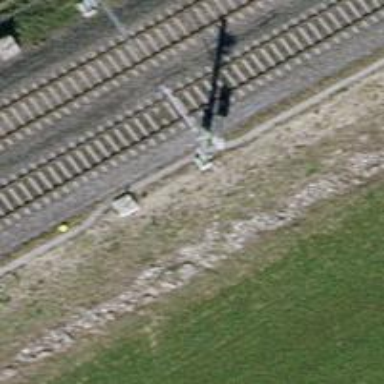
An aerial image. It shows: Catenary mast for power lines.